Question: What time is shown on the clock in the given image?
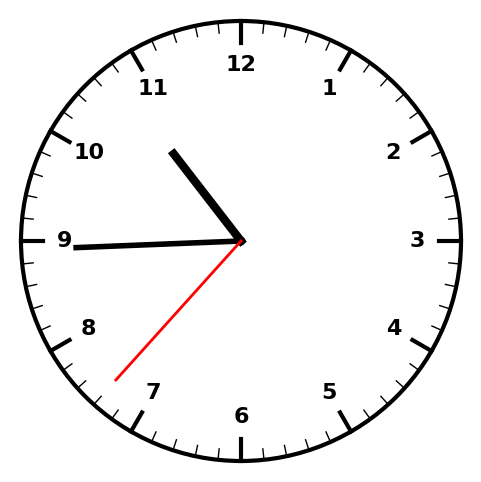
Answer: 10:44:37